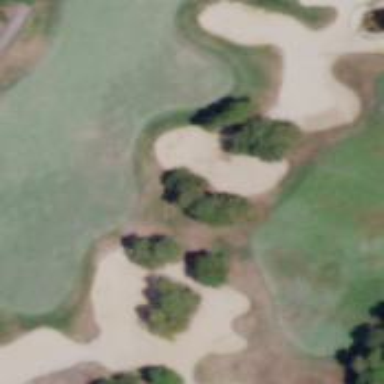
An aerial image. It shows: Bunker on golf course.